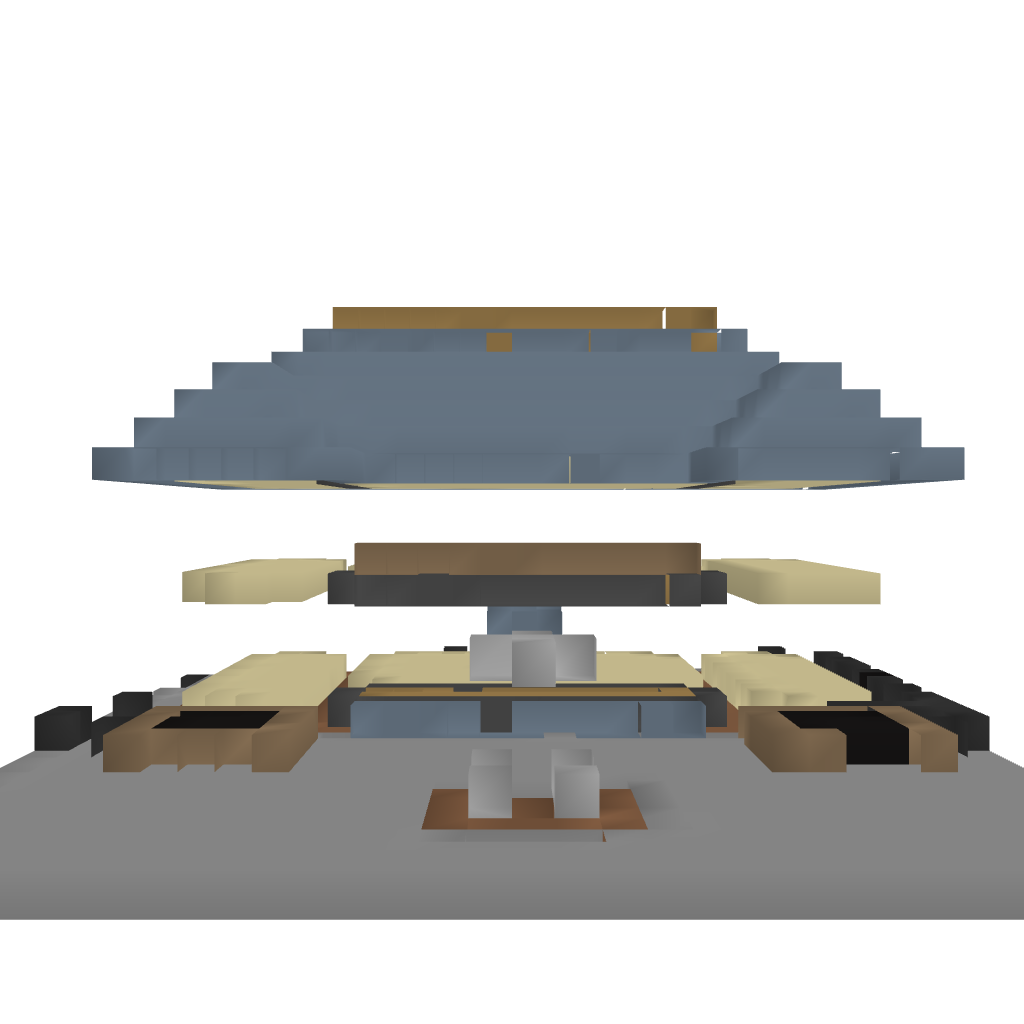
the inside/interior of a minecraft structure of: Wooden Mansion